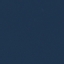
Land use / land cover: SeaLake